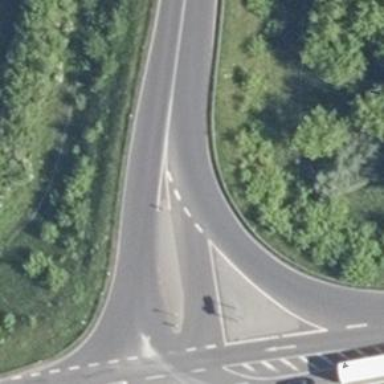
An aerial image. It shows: Motorway link with asphalt surface and traffic calming island.